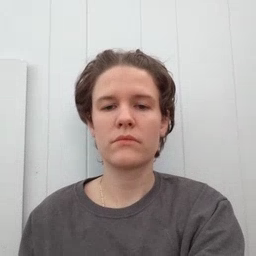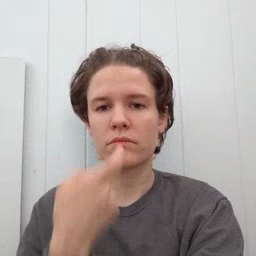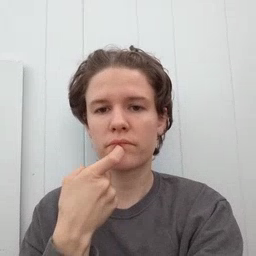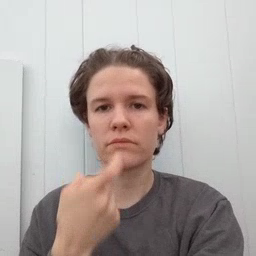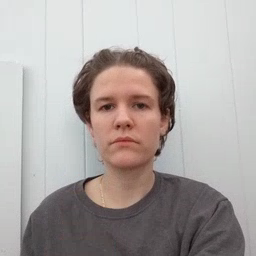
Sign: glasswindow